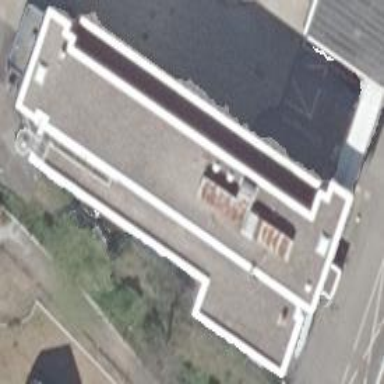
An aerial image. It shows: Industrial building.